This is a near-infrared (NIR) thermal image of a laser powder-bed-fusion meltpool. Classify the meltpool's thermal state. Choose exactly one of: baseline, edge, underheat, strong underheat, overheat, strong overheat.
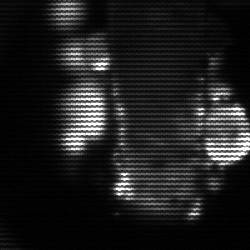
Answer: strong underheat